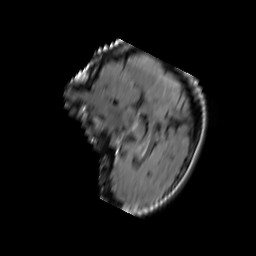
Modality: FLAIR
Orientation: sagittal
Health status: ill
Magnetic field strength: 3 T